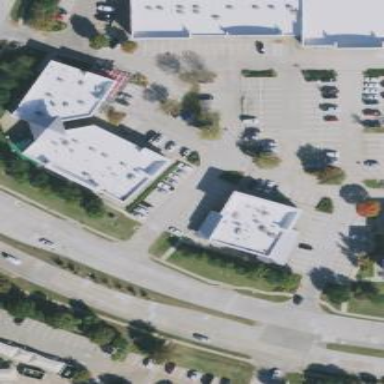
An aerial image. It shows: Retail building.